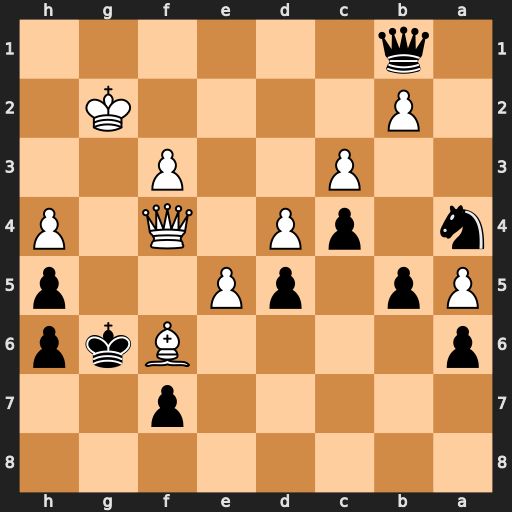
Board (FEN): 8/5p2/p4Bkp/Pp1pP2p/n1pP1Q1P/2P2P2/1P4K1/1q6
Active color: b
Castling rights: -
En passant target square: -
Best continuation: Qxb2+ Kh3 Qb1